Question: Lately whenever I run psql queries in my terminal it clears the screen and adds a bunch of blank space. I feel like this has started happening since I upgraded to Fedora 36 but am not sure.

I am trying to get it back to normal and just output the query result like any other command you run, by just appending the result after my last command
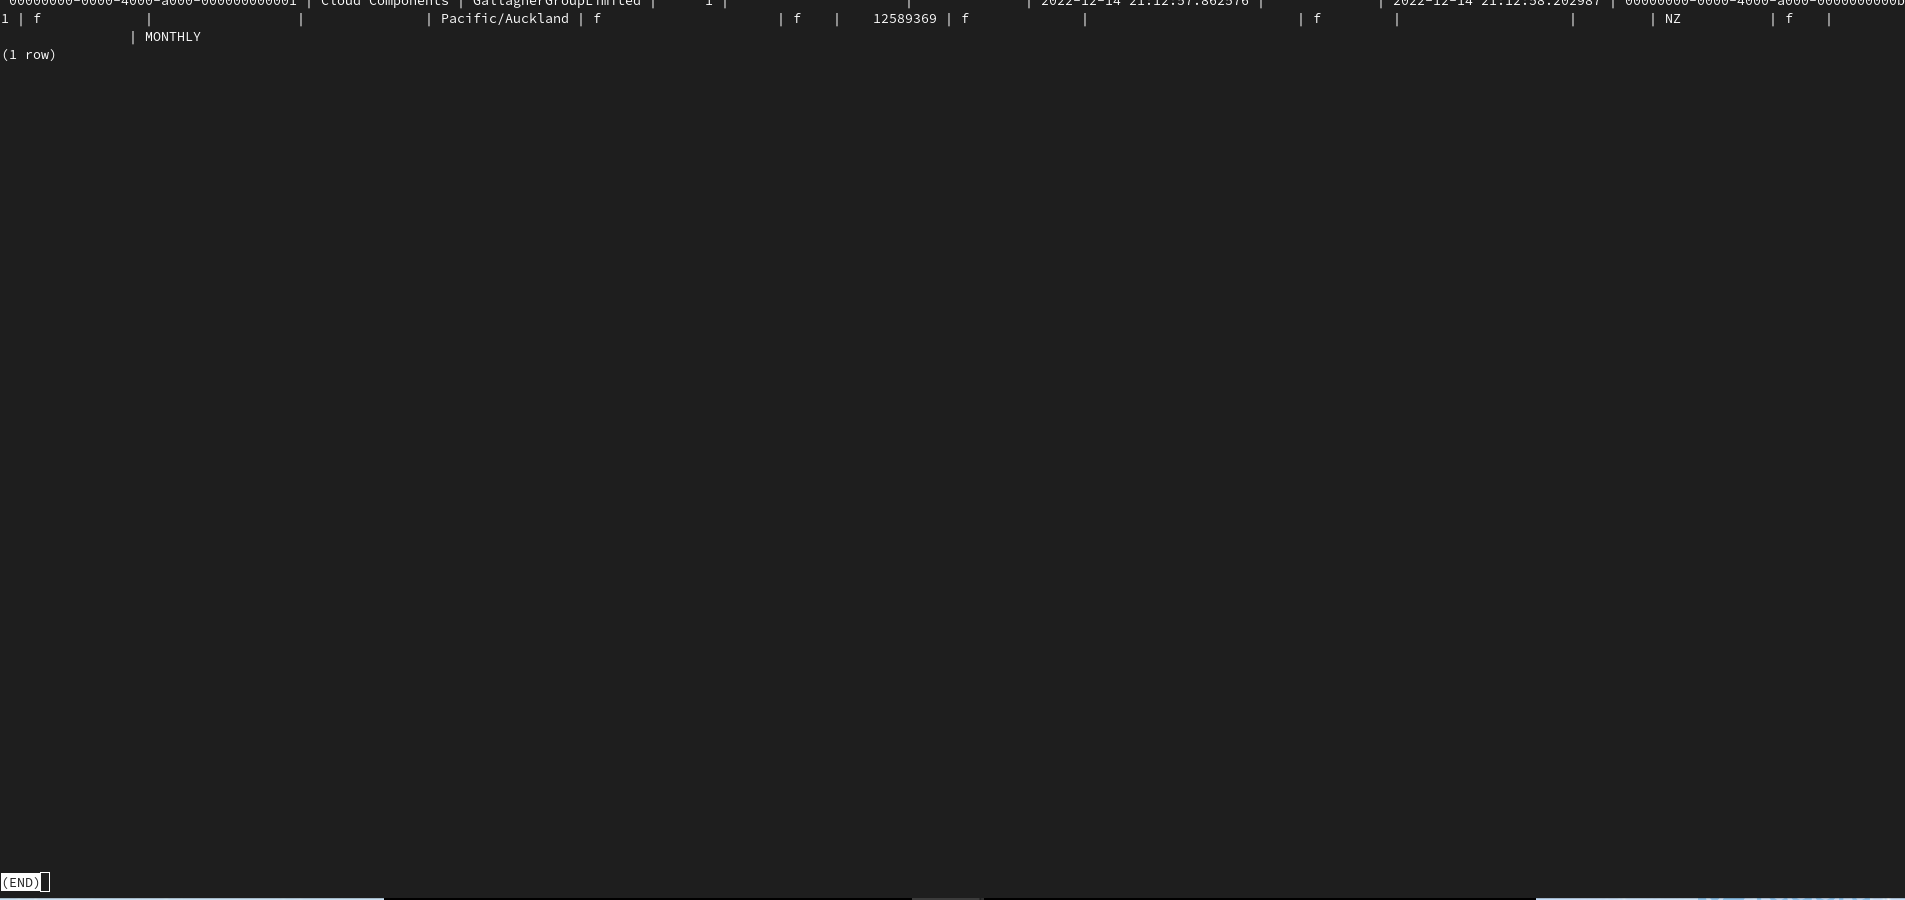
Answer: I had the pager turned on and I was able to use the '\pset pager' command to turn it off.
<URL>